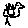
Label: bird